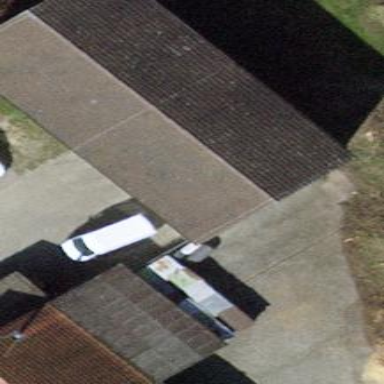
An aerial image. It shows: Industrial building with gabled roof.